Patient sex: M
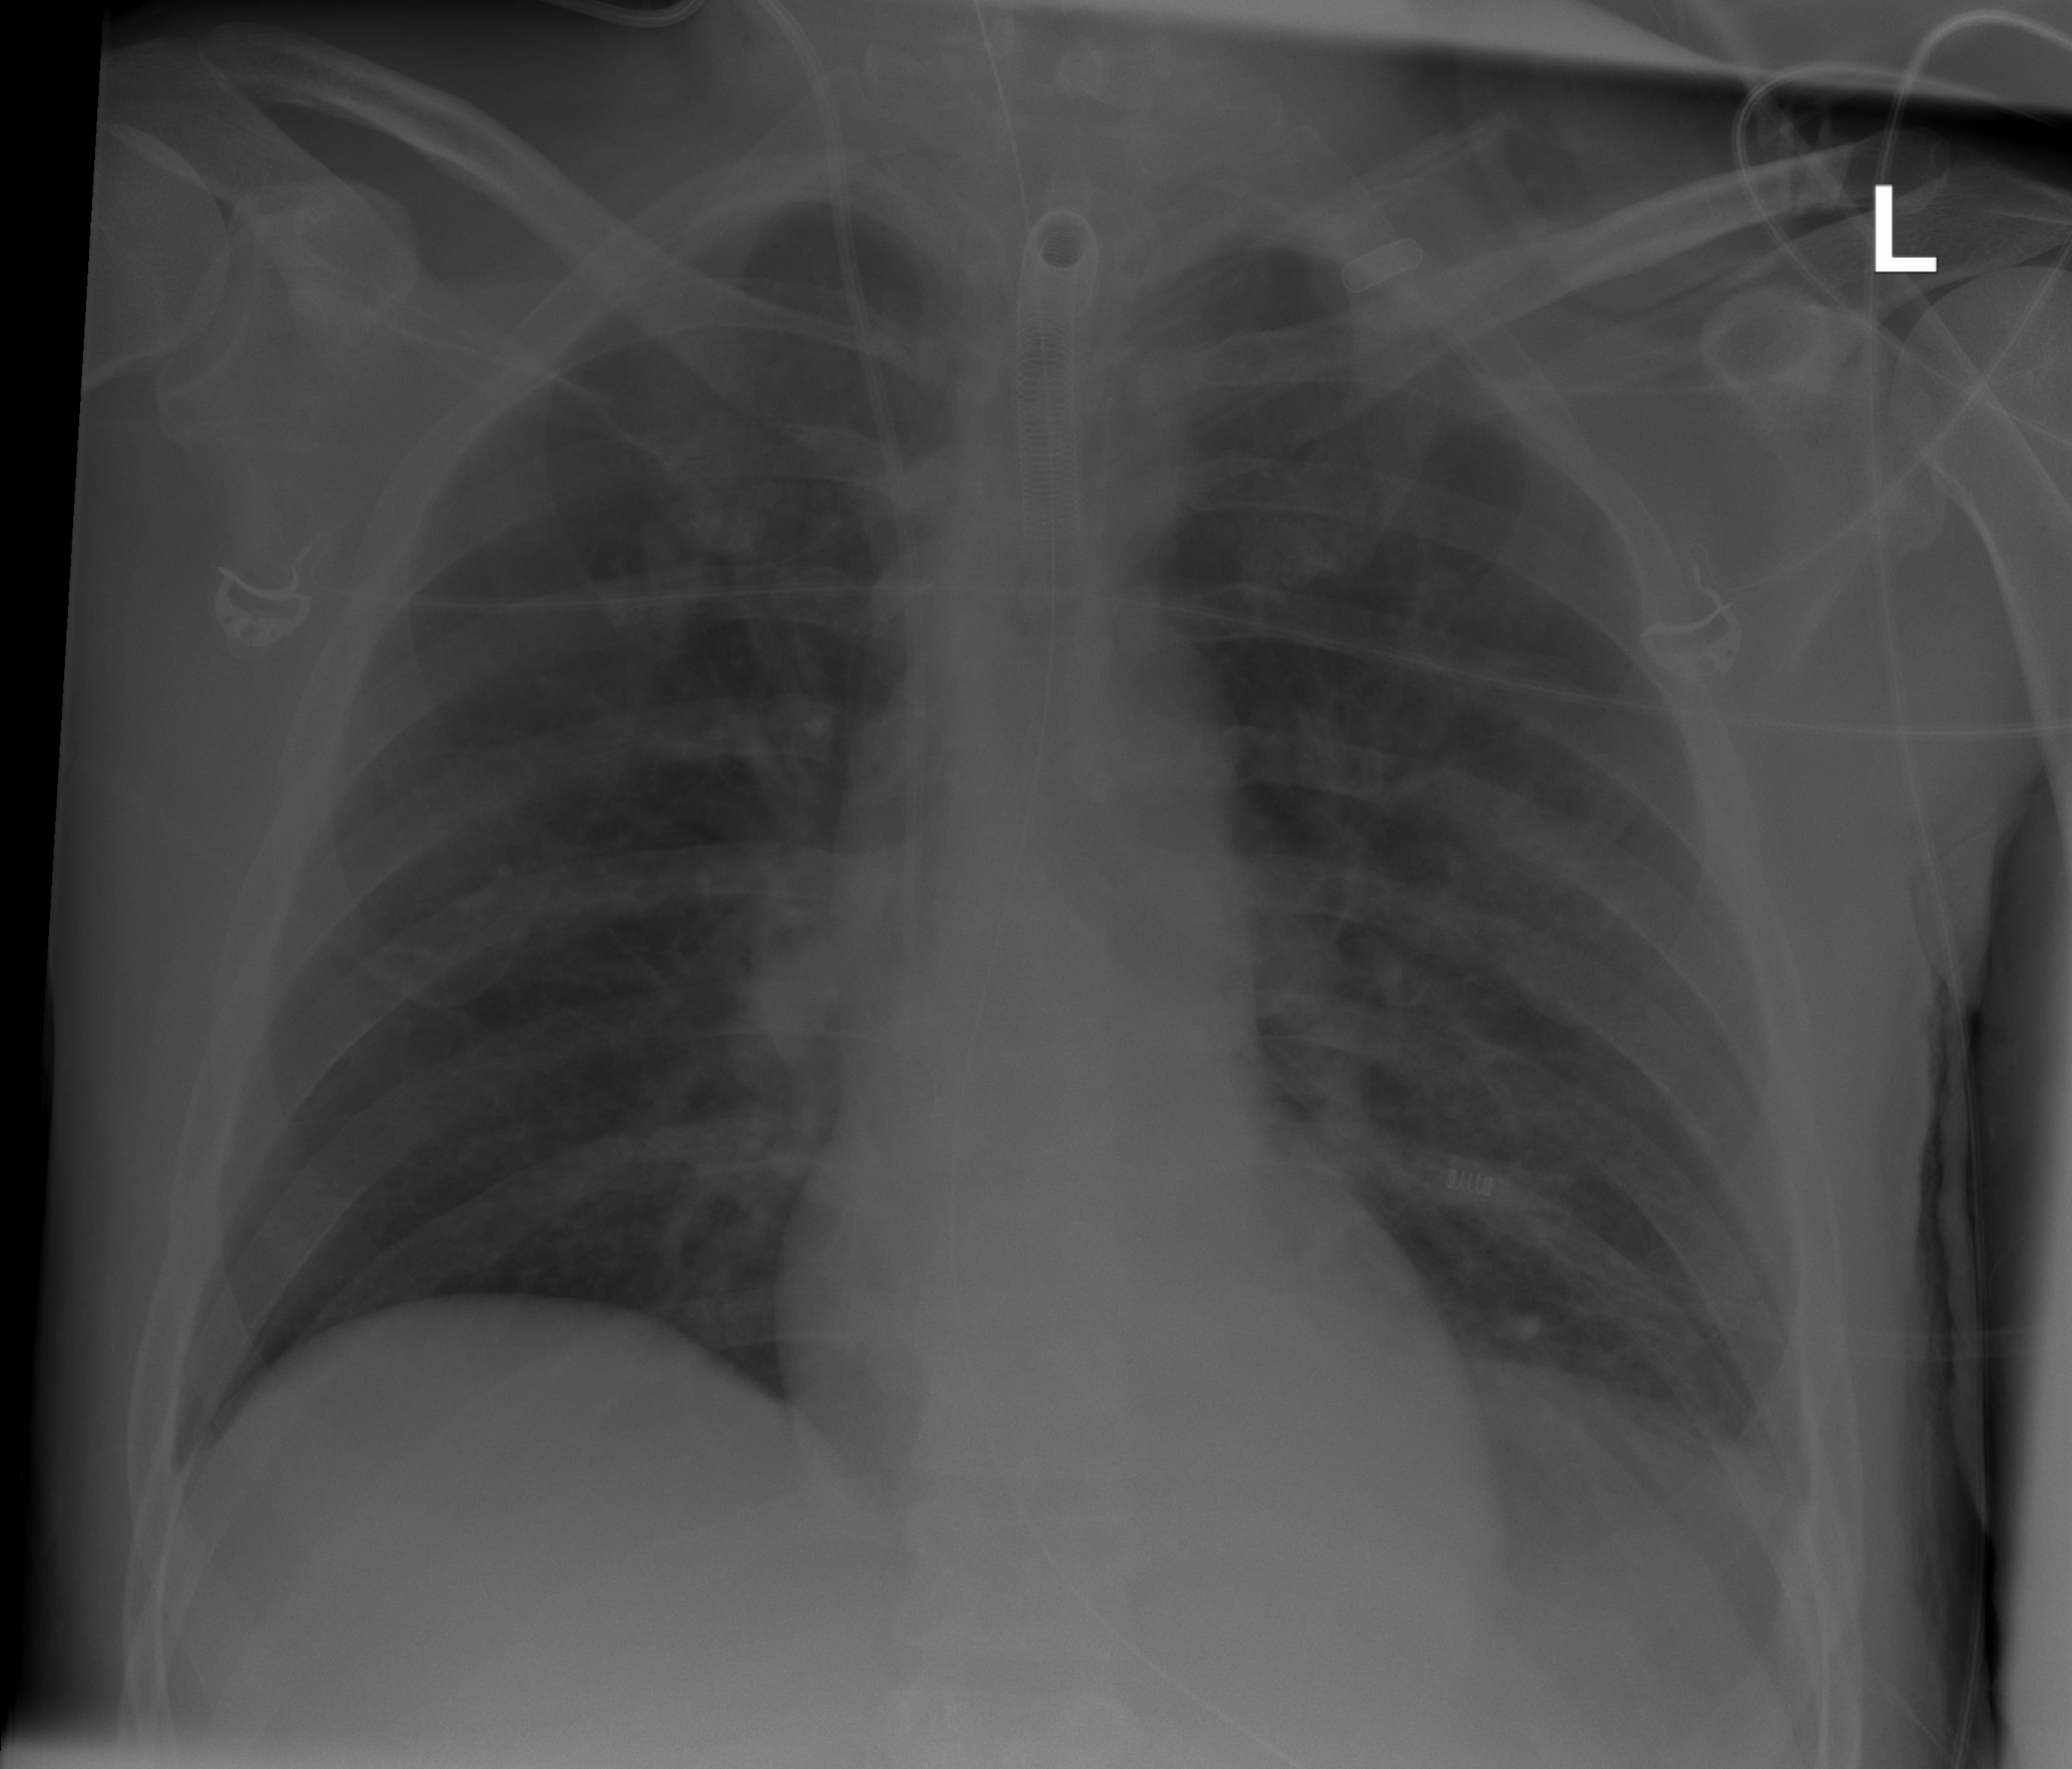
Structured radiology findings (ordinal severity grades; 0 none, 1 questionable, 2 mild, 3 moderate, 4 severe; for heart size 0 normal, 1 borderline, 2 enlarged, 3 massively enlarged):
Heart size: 0
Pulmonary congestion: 0
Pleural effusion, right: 0
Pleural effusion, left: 2
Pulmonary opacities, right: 0
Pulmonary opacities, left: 2
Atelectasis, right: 0
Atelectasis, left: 0